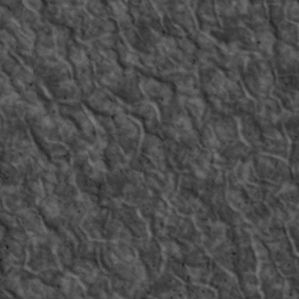
Label: non_frost